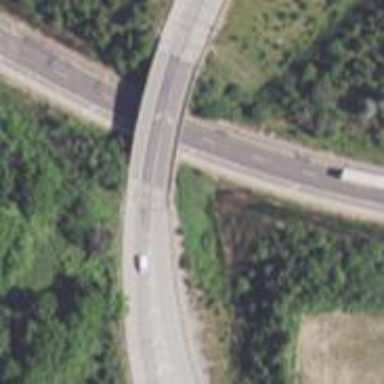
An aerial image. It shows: Asphalt surface bridge on motorway link.